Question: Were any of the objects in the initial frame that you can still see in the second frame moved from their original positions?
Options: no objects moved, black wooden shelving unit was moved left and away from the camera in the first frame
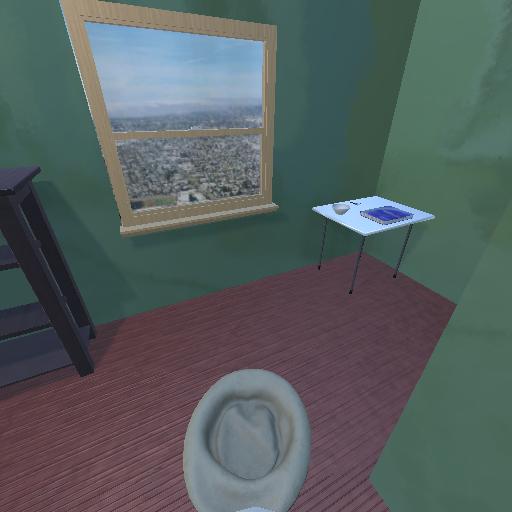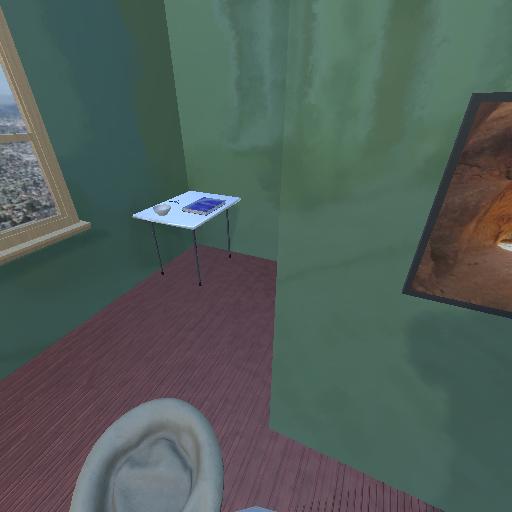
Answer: no objects moved